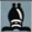
Piece: bB